Question: I am trying to create a web application and in it I want these two fields to display inline(check the Image below). Now the BugID is an '<input>' element and the Description is a '<textarea>'. Currently I have this:
'''
<div class="some">
<h3 id="title1">Bug ID:<span class="required">*</span></h3>
<h3 id="title">Enter Description:<span class="required">*</span></h3>
<br/>
<div class="inputs">
<input size="8" maxlength="8" name="BugID" type="text" id="BugID" placeholder="Bug ID" style="width:100px" />
<textarea rows="5" id="Summary" name="summary" placeholder="Please Enter a Summary of the Bug" ></textarea>
</div>
</div>
'''
And the CSS:
'''
.inputs input, textarea{
display:inline;
}
'''
Is this wrong? How should I be doing this?

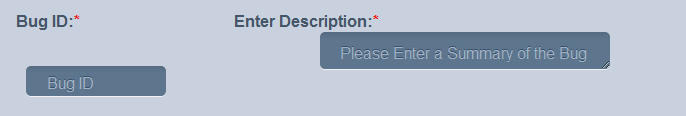
Answer: Is this what you want?
'''
.inputs input, textarea{
display:inline;
float:left;
}
'''